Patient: sex F, age 44
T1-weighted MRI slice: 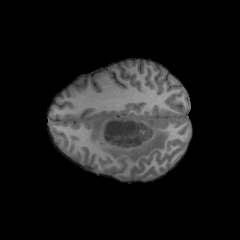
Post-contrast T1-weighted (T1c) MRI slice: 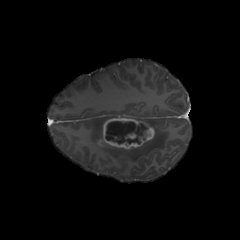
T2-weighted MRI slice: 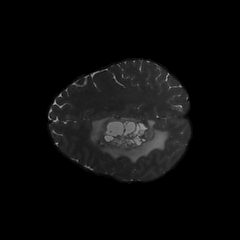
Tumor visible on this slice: yes
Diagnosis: Glioblastoma, IDH-wildtype
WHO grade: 4